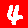
Digit: 4